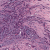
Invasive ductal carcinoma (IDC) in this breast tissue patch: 1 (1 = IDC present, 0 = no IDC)